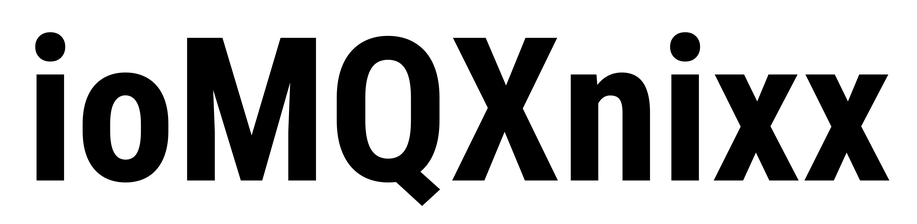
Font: Roboto_Condensed_Bold